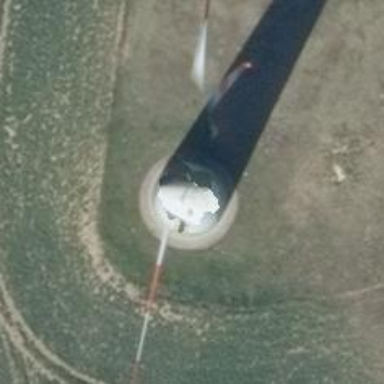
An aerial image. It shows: Wind generator powered by horizontal-axis wind turbine.